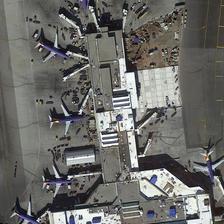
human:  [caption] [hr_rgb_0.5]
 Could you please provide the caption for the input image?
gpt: the airplanes around the terminal building have beautiful, purple bodies .

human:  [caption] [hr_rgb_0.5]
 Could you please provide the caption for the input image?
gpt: many planes are around a long building .

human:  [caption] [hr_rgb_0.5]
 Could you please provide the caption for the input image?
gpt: many planes are parked around a building on an airport .

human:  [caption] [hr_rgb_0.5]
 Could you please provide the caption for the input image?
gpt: some planes are around a long building .

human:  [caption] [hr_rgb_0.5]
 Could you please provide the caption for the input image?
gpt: many planes are parked around a building on an airport .